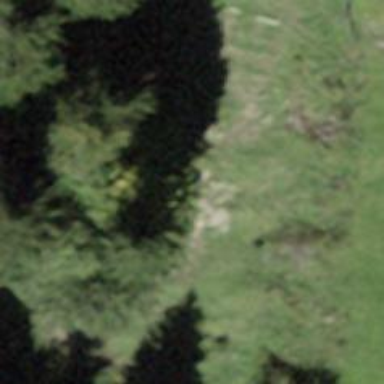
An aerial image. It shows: Path.